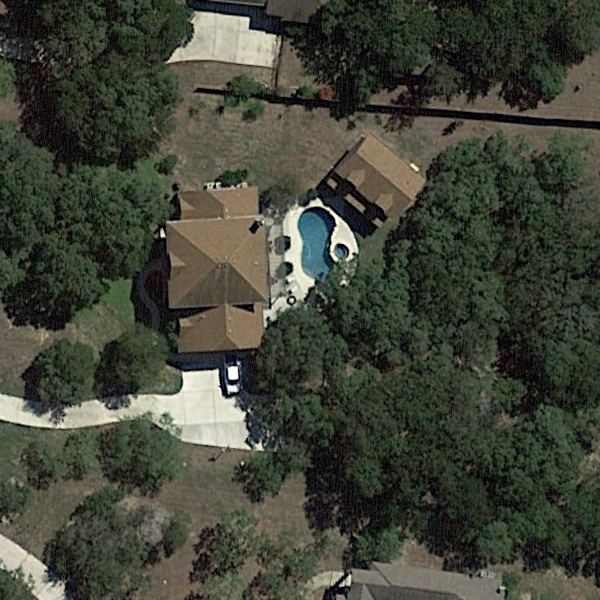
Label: SparseResidential